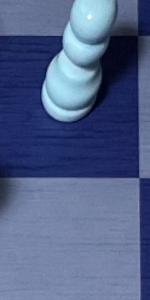
Label: Empty